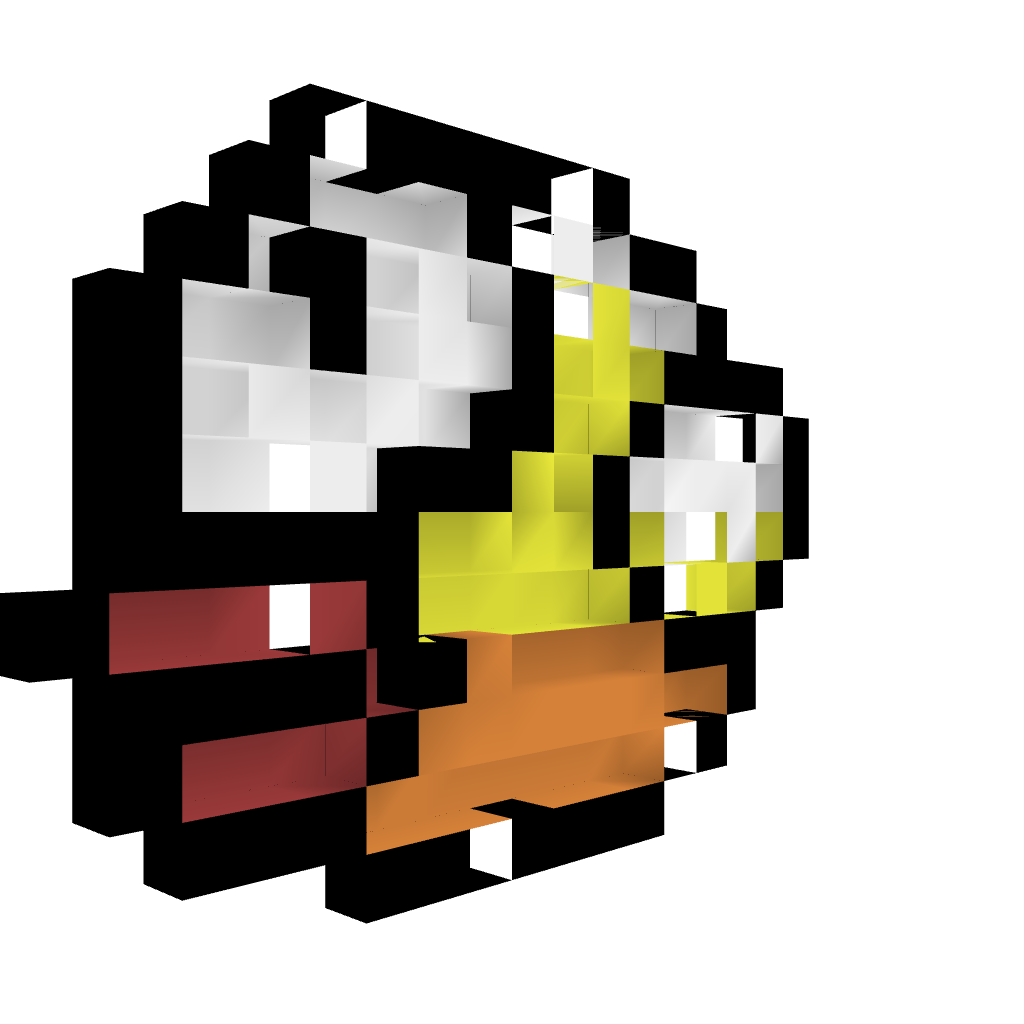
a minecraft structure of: Flappy bird bad low quality